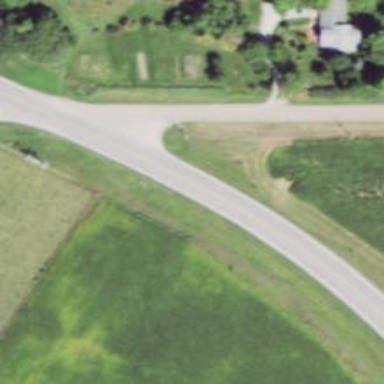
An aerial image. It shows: Primary highway.